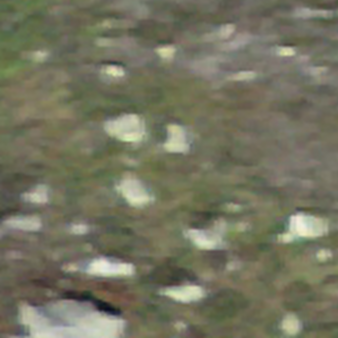
Label: other